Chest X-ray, PA view. Patient: 37 years old, sex M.
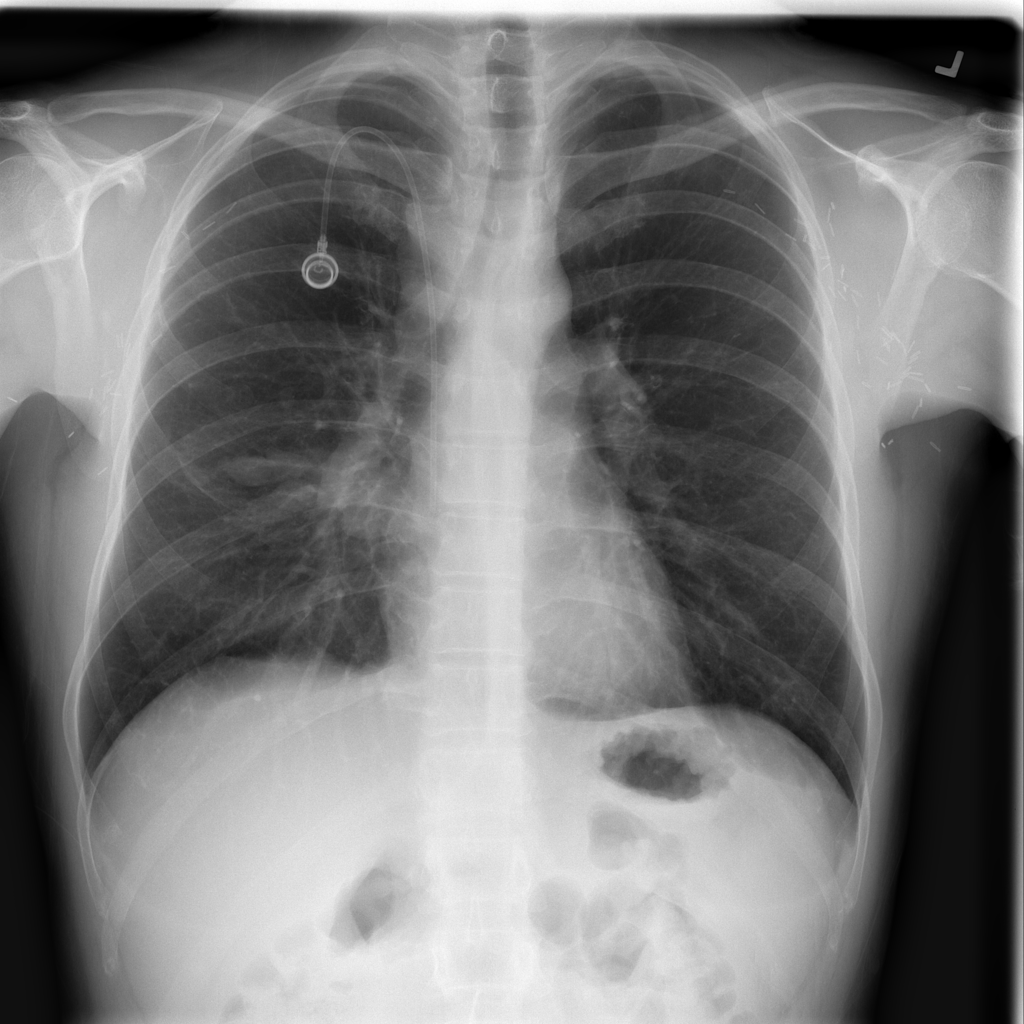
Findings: No Finding